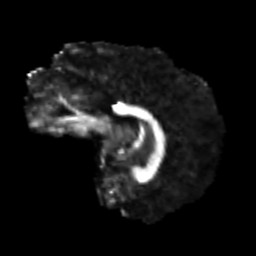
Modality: FA
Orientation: sagittal
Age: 31
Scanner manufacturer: siemens
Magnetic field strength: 3 T
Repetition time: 4.52 s
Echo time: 0.084 s